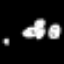
Label: donut